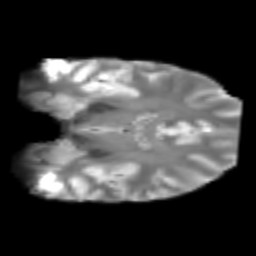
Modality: T2w
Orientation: coronal
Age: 24
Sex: female
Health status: healthy
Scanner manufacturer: philips
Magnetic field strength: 3 T
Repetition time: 10.368 s
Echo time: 0.0712 s